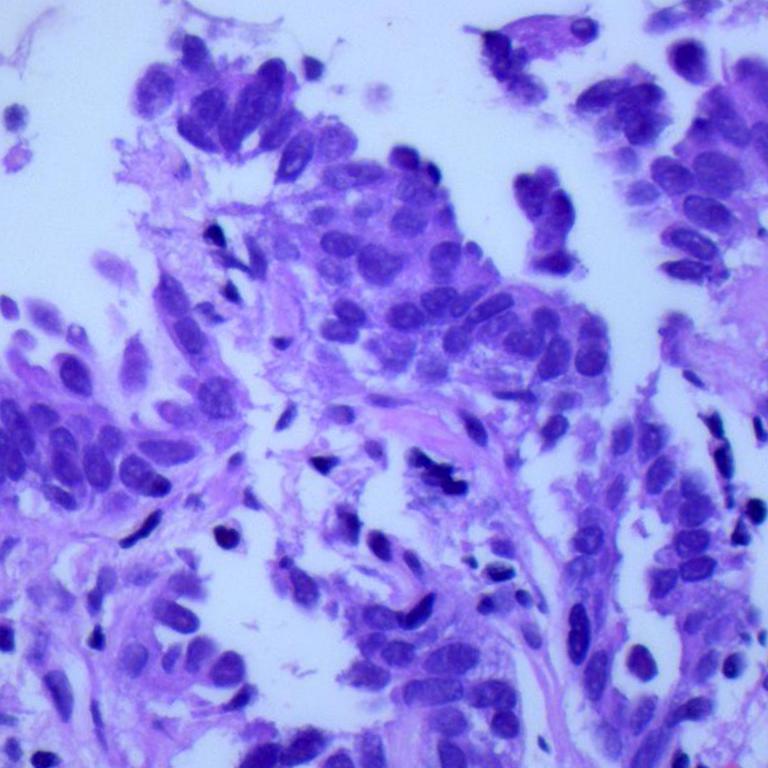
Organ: lung
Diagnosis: adenocarcinomas